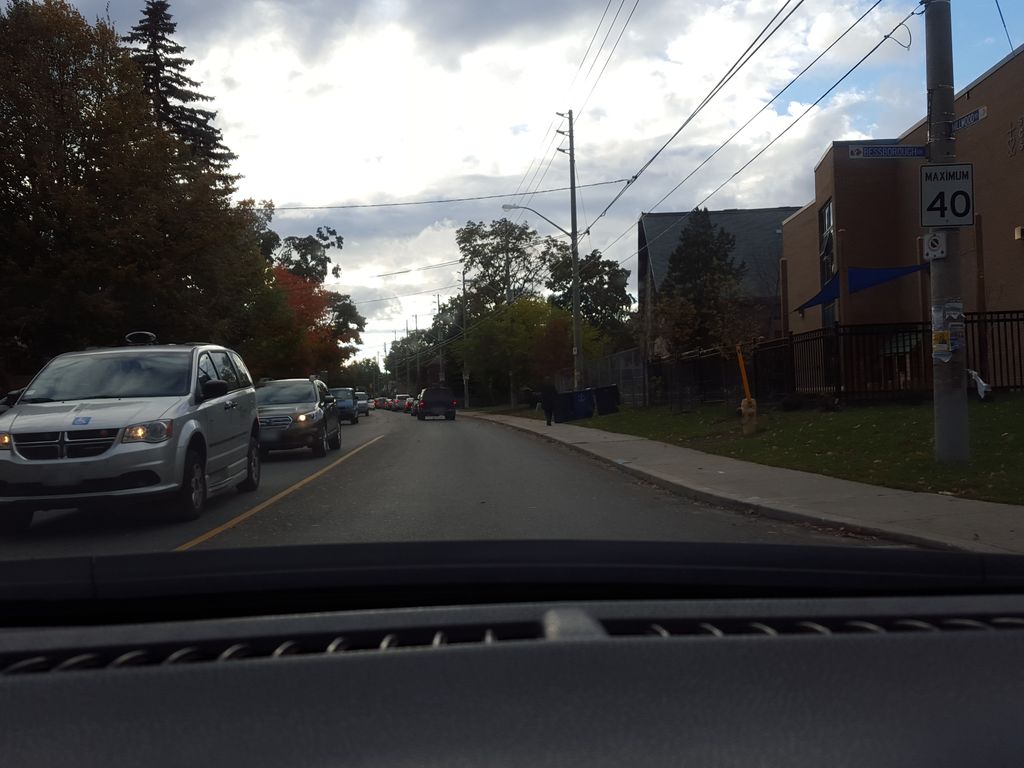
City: toronto